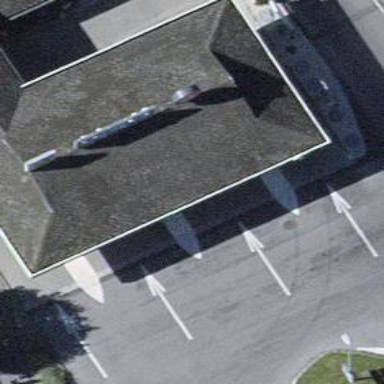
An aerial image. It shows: Fuel station.